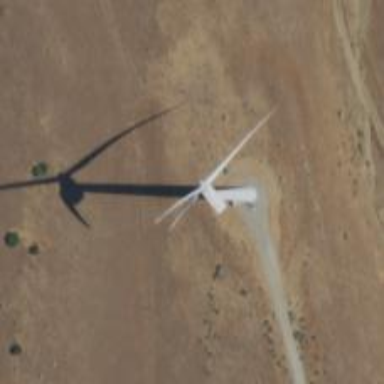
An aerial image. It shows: Wind generator with horizontal axis. The generator is wind turbine.